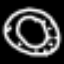
Label: donut